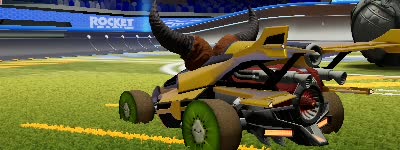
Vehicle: aftershock